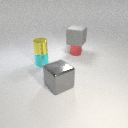
small yellow metal cylinder above small cyan metal cylinder